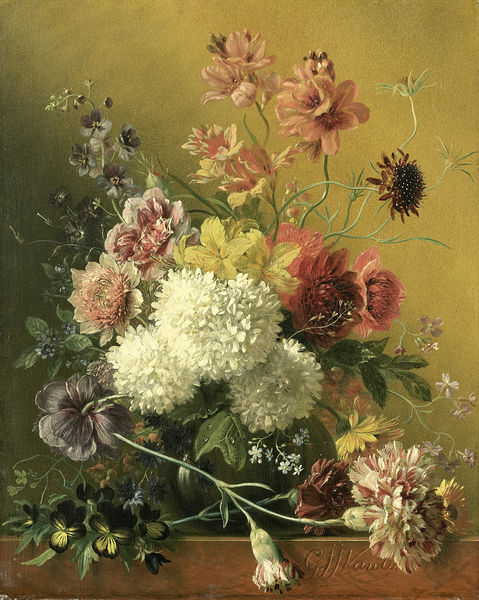
Titel: Stilleven met bloemen
Künstler: Georgius Jacobus Johannes van Os
Standort: Amsterdam
Institution: Rijksmuseum
Schlagwörter: blätter, gemälde, weiß, gelb, grün, blume, blumen, braun, bunt, glas, orange, tisch, blüten, rose, rosen, rot, barock, niederlande, signatur, öl, pflanze, rosa, stilleben, stillleben, vase, schrift, violett, tapete, strauss, blumenstillleben, nelke, veilchen, nelken, gebinde, akelei, bukett, dahlie, stiefmütterchen, aster, chrysanthemen, osterblume, scabiosen, heym